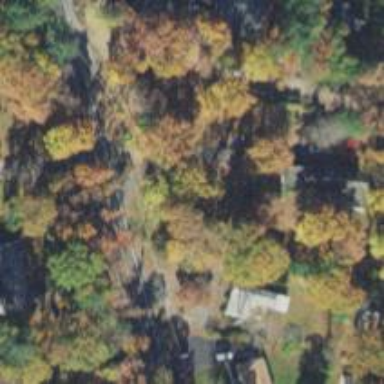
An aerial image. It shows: Residential driveway.